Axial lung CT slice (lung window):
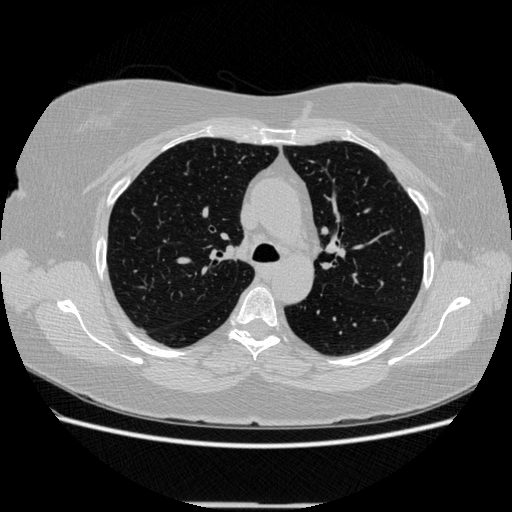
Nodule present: no